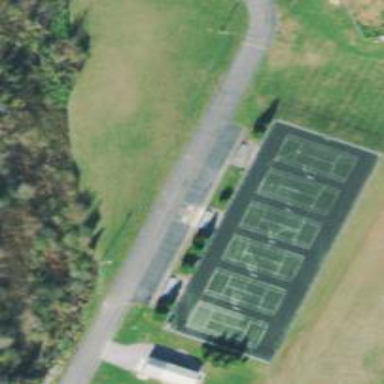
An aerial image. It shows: Tennis court in leisure pitch.